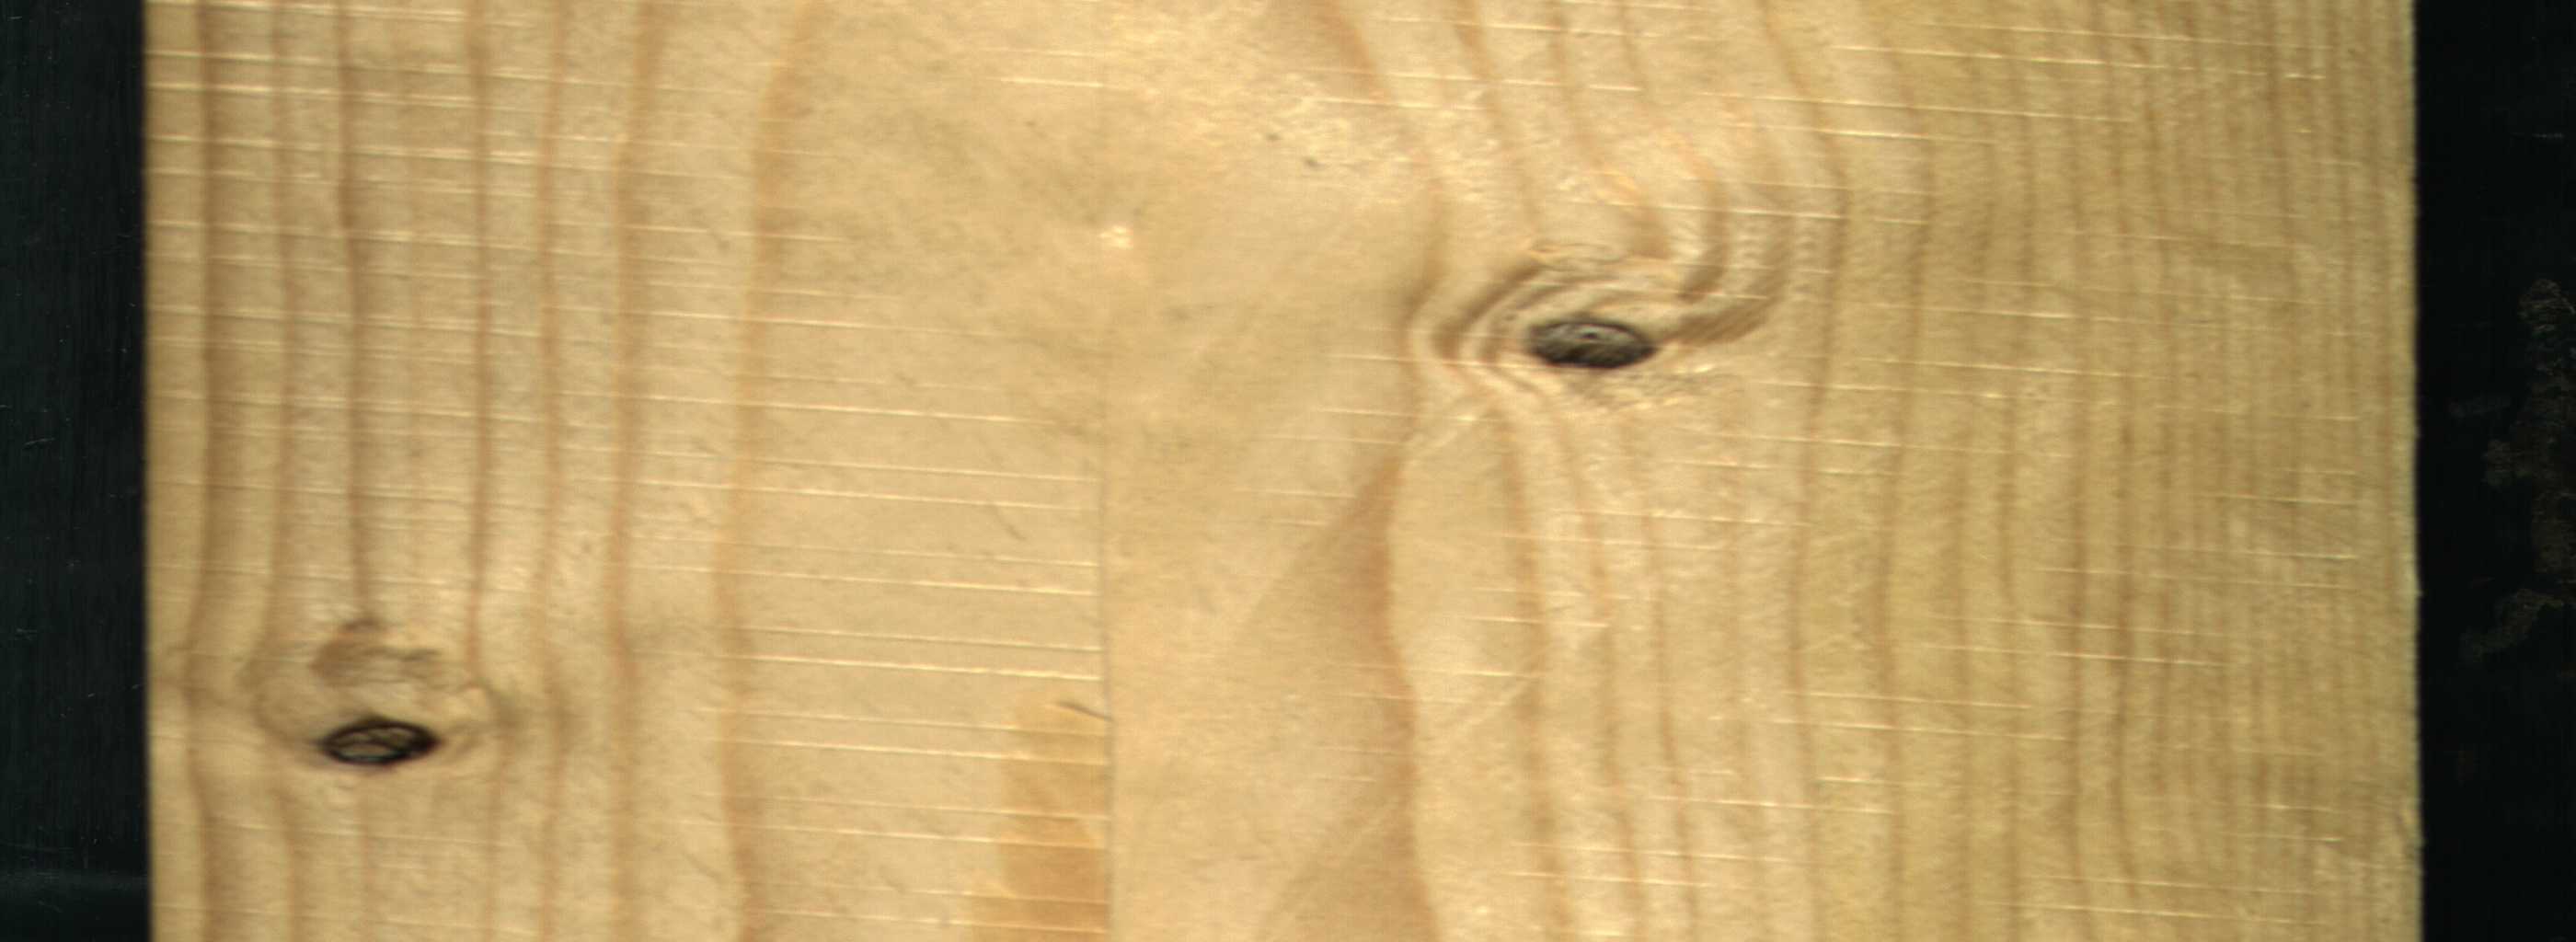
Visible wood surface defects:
Dead_Knot
Dead_Knot